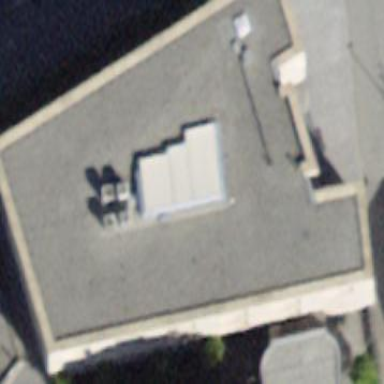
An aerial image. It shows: Office building.